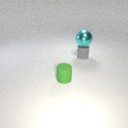
small green rubber cylinder in front of small gray rubber cylinder